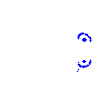
Particle: proton